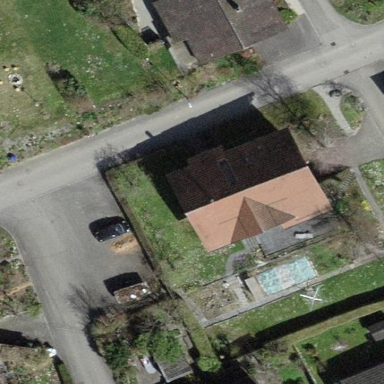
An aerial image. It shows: Building with tiled roof.